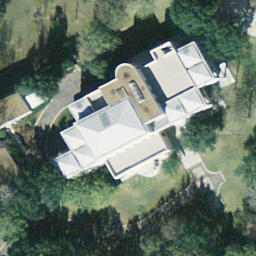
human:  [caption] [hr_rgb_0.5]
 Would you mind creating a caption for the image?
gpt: A villa with verdant trees surrounded is in the sparse residential area .

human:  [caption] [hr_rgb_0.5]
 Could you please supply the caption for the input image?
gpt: A villa with lush plants surrounded is in the sparse residential area .

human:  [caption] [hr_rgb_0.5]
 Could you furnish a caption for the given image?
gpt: A villa is surrounded by lush plamts in the sparse residential area .

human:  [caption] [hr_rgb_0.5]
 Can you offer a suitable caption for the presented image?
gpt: This is a sparse residential area with a villa surrounded by verdant trees .

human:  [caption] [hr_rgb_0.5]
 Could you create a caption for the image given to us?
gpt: A villa with verdant plants surrounded .